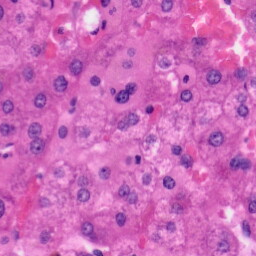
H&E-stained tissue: Liver